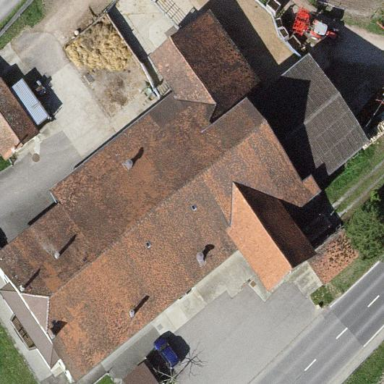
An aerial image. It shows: Farm building.